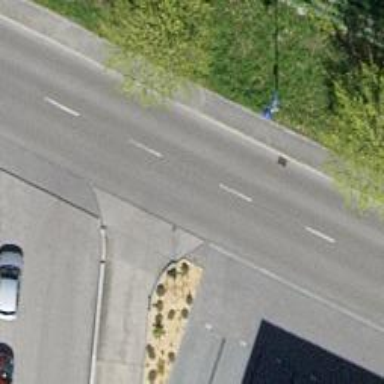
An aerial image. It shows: Road with sidewalk available for pedestrians.